Field crop: tomato
Growth stage: 1
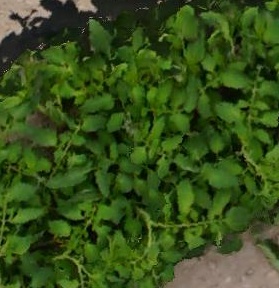
Species: tomato